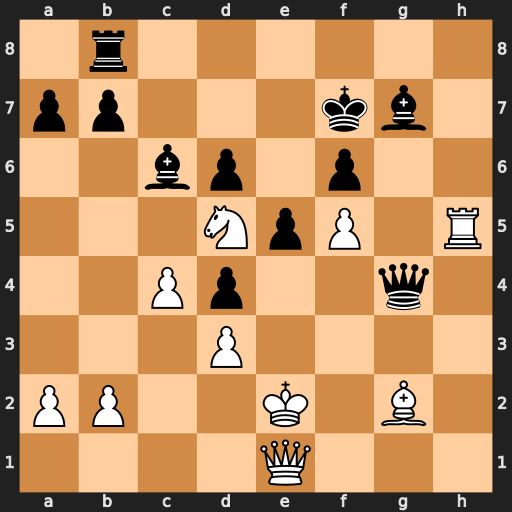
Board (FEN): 1r6/pp3kb1/2bp1p2/3NpP1R/2Pp2q1/3P4/PP2K1B1/4Q3
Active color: w
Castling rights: -
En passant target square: -
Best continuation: Bf3 Qxf3+ Kxf3